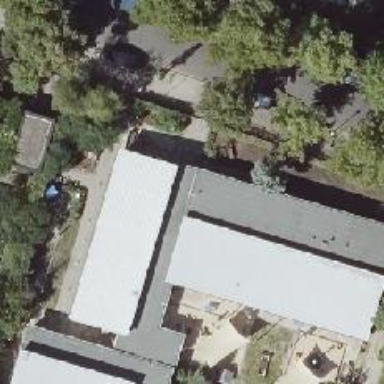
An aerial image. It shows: Kindergarten.